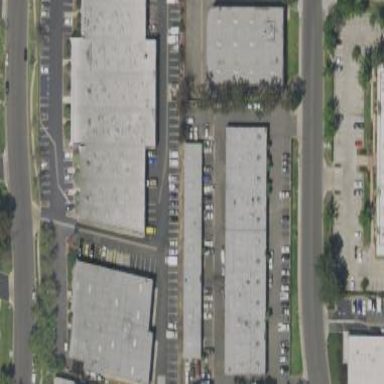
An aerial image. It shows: Commercial area.